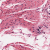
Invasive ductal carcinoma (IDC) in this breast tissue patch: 0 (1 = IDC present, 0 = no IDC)